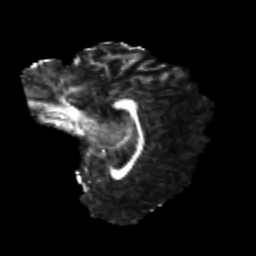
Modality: FA
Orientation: sagittal
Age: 21
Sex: female
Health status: healthy
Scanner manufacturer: philips
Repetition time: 7.389 s
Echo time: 0.08599 s